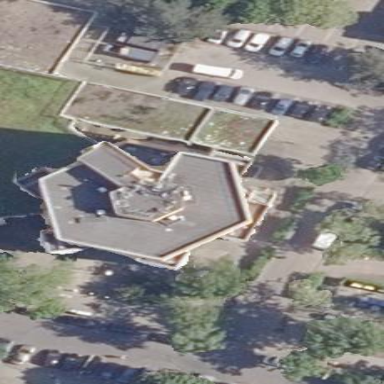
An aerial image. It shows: Building with apartments and flat roof.